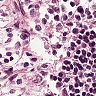
Metastatic tissue present: no